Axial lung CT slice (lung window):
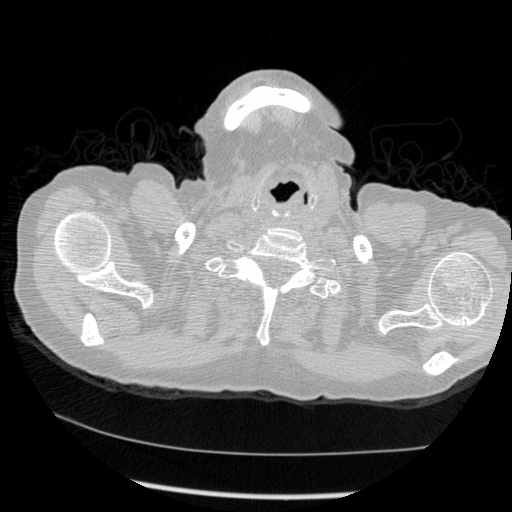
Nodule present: no